Question: Anyone having some experience with the <URL> library? I need to draw a chart, the closest approximation is something like that damage/distance chart on Battlelog:

So as assumed here, 0 - 9m the damage would be constant, then falling down and starting with 50m constant again. Example from the developer's page which I want to try just to see what it would look like:
'''
GraphViewSeries exampleSeries = new GraphViewSeries(new GraphViewData[] {
new GraphViewData(1, 2.0d)
, new GraphViewData(2, 1.5d)
, new GraphViewData(3, 2.5d)
, new GraphViewData(4, 1.0d)
});
GraphView graphView = new LineGraphView(
getActivity() // context
, "GraphViewDemo" // heading
);
graphView.addSeries(exampleSeries); // data
'''
'GraphViewData' cannot be resolved however. Any suggestions from those who used that library or possible alternatives to achieve what I need (see picture above)?
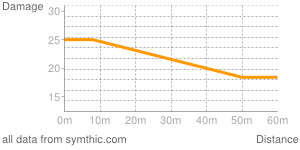
Answer: Oh well, that's by bad. Just looked inside the lib code and found out that I had to import 'GraphView' to get it working, though the ADT didn't suggest to do so.